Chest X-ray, PA view. Patient: 70 years old, sex F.
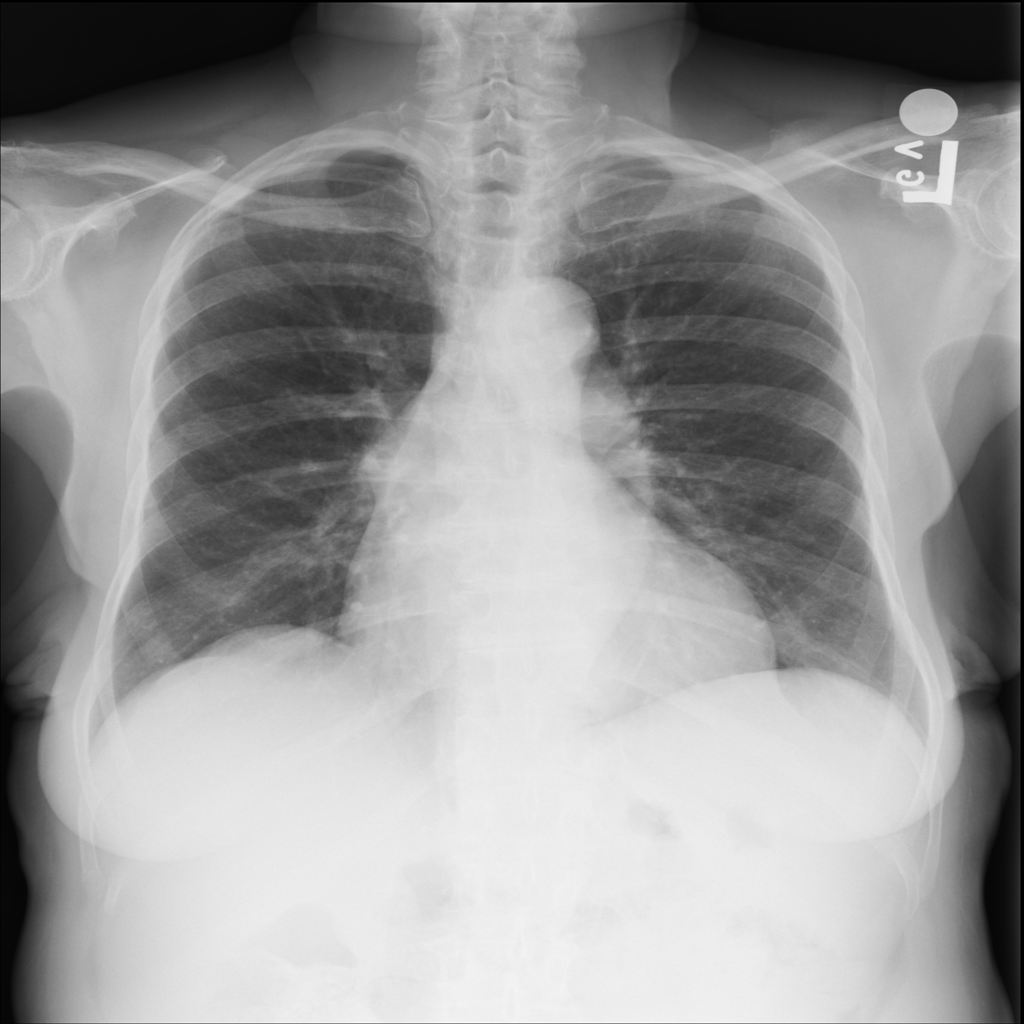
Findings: No Finding